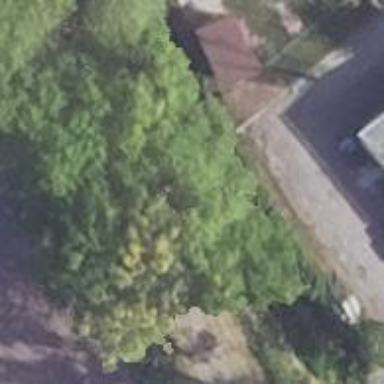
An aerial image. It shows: Alleyway designated as service road.